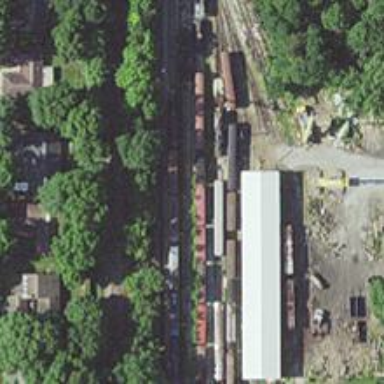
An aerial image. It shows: Preserved railway.